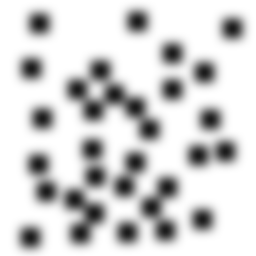
Squares: 32
Triangles: 0
Stars: 0
Total shapes: 32